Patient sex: F
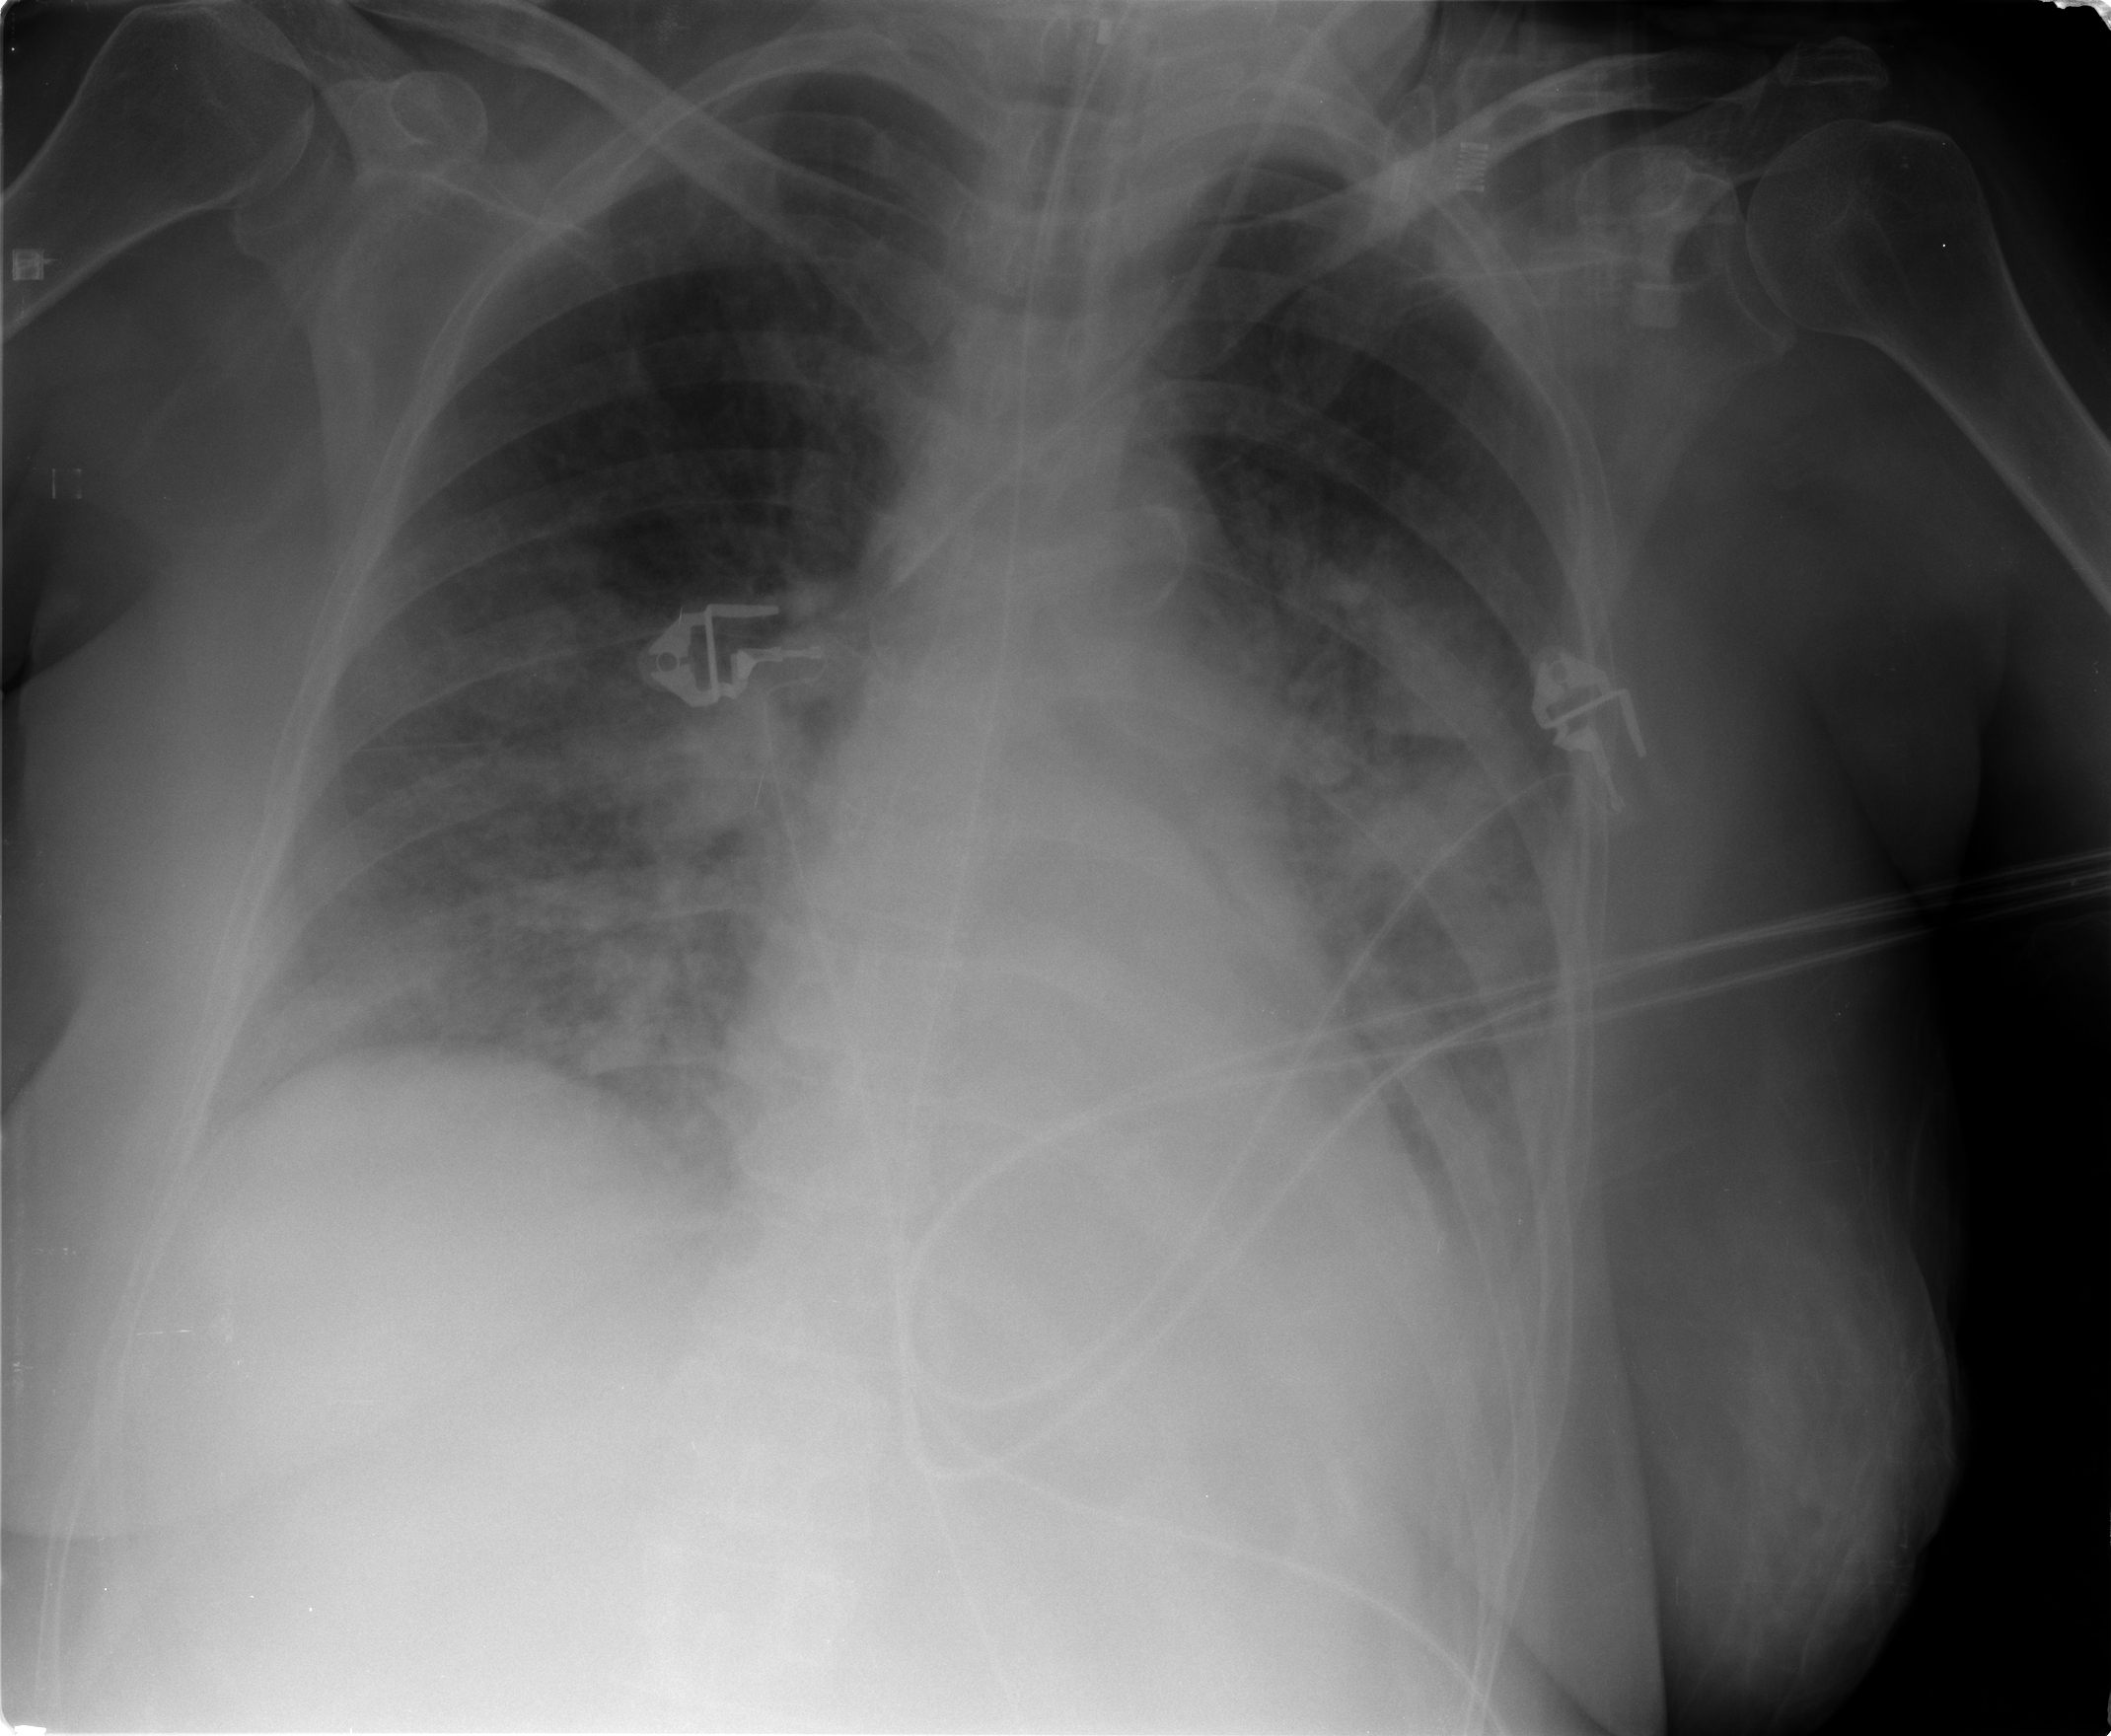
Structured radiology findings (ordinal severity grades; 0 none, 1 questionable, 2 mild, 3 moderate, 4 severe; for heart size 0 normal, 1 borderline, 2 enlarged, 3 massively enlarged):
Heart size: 0
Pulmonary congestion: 2
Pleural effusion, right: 0
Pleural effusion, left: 2
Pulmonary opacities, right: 3
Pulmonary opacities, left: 3
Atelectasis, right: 3
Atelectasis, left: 3